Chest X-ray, AP view. Patient: 43 years old, sex F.
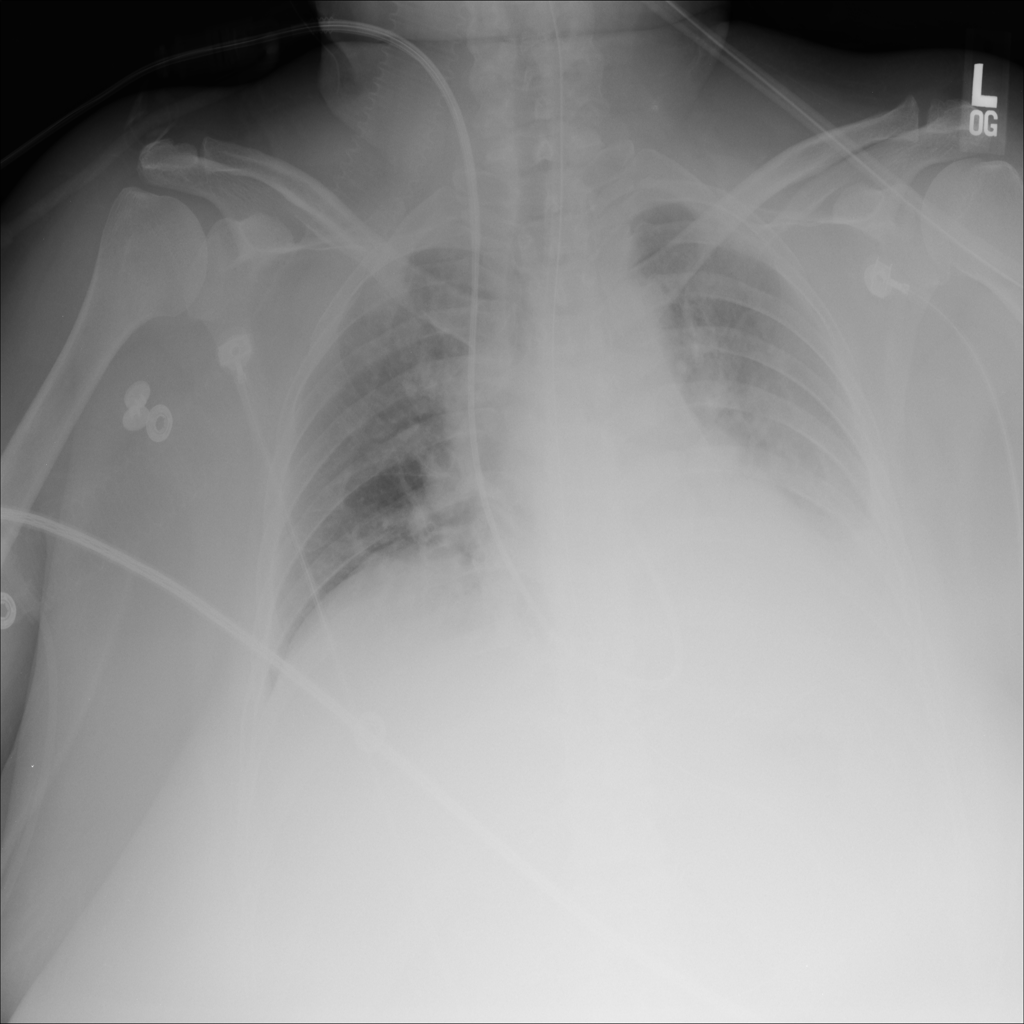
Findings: Effusion